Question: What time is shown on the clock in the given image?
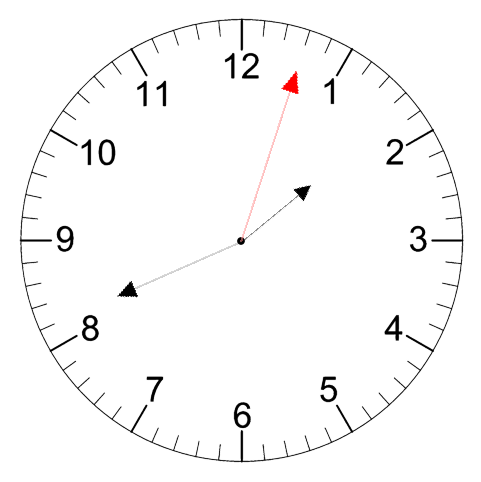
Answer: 01:41:03